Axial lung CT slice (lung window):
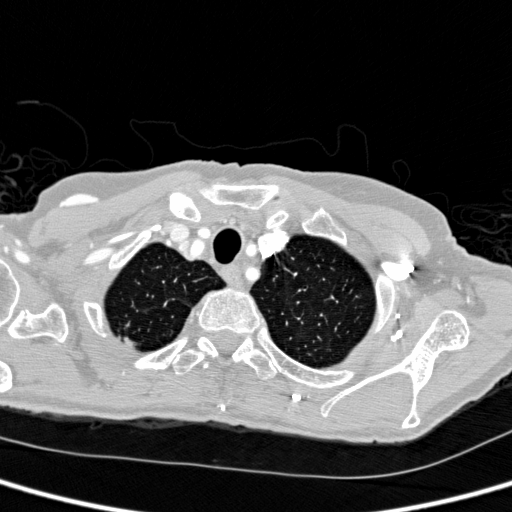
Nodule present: no